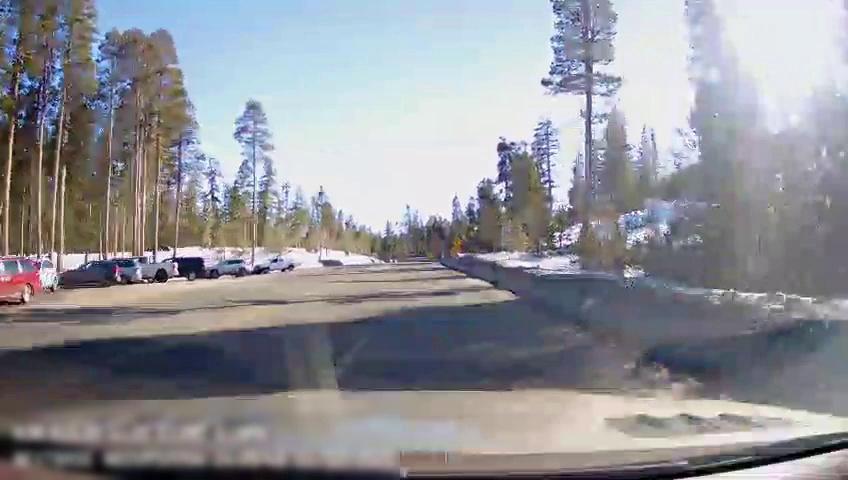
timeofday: Day
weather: Snowy
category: Drivable Space
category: Vehicles | SUV
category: Vehicles | Truck
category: Vehicles | Truck
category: Vehicles | SUV
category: Vehicles | SUV
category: Vehicles | Car
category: Vehicles | SUV
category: Vehicles | Truck